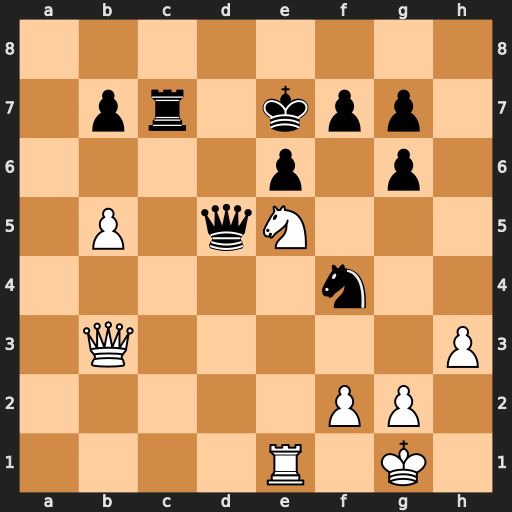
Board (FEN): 8/1pr1kpp1/4p1p1/1P1qN3/5n2/1Q5P/5PP1/4R1K1
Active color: w
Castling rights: -
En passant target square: -
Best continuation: Qb4+ Ke8 Qxf4